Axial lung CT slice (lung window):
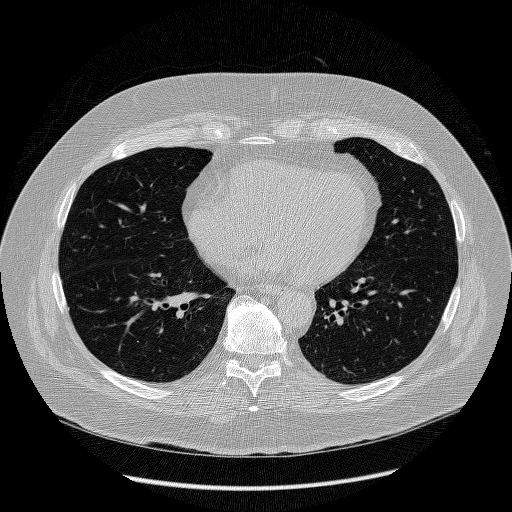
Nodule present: no